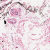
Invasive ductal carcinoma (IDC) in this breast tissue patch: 0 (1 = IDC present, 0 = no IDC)